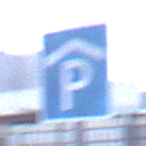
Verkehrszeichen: Parkhaus
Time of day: SunriseSunset
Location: Outdoor (Suburban)
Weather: PartlyCloudy
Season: NotSpecified
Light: Natural